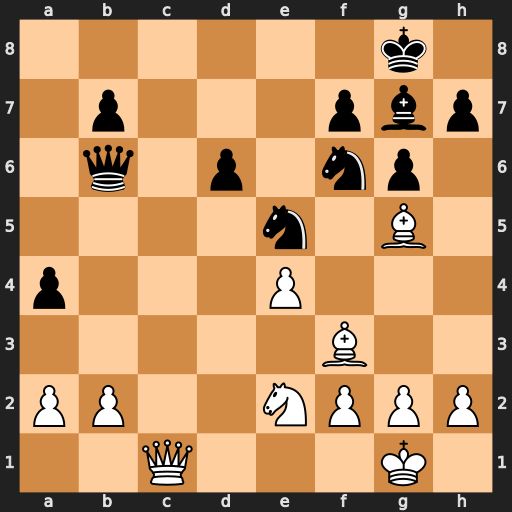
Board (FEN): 6k1/1p3pbp/1q1p1np1/4n1B1/p3P3/5B2/PP2NPPP/2Q3K1
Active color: w
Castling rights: -
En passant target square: -
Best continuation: Qc8+ Bf8 Bxf6